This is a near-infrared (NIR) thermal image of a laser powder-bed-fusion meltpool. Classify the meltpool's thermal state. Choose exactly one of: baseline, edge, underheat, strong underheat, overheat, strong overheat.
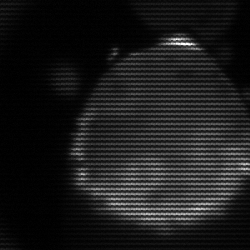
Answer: edge